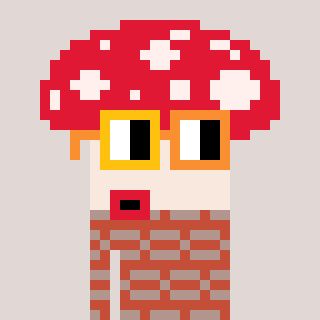
a pixel art character with square yellow and orange glasses, a mushroom-shaped head and a rust-colored body on a warm background